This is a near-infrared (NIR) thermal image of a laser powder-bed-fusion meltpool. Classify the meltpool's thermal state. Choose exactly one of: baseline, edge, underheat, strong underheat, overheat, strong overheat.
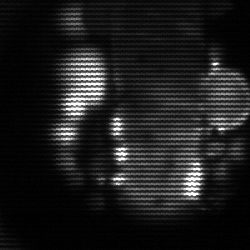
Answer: strong underheat